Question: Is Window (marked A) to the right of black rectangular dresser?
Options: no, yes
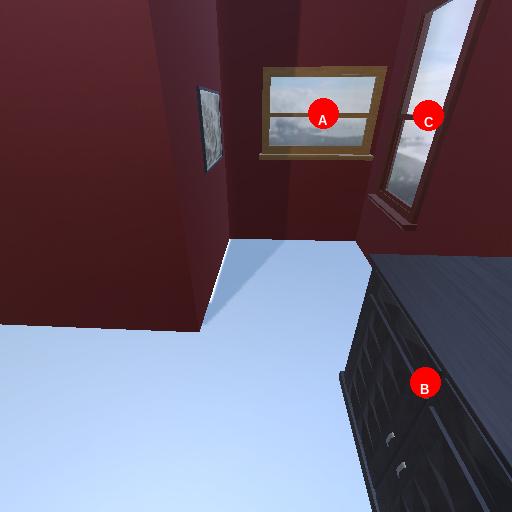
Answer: no